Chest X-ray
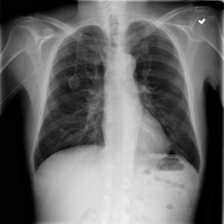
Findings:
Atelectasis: negative
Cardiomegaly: negative
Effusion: negative
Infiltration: negative
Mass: negative
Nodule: negative
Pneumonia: negative
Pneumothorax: negative
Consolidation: negative
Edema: negative
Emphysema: negative
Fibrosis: negative
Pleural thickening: negative
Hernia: negative